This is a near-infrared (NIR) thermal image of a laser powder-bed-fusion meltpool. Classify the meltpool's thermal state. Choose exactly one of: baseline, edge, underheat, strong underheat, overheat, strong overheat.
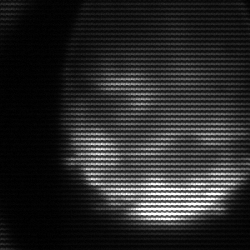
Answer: edge